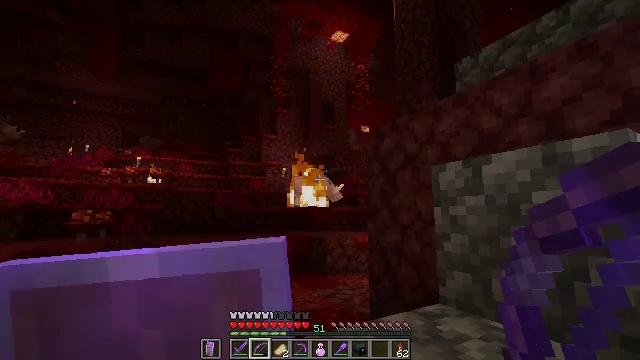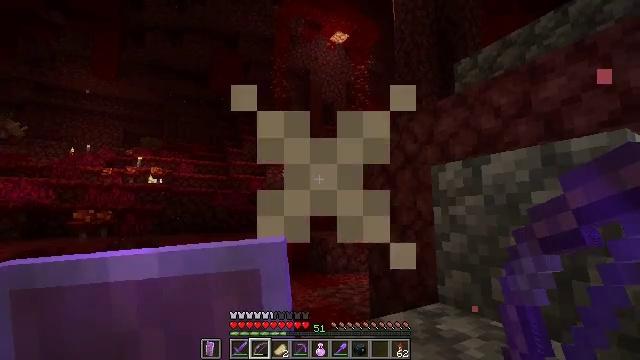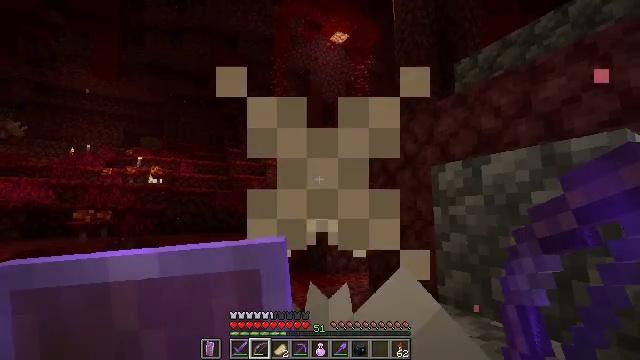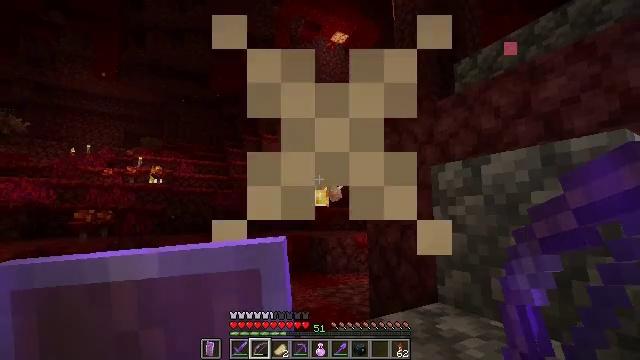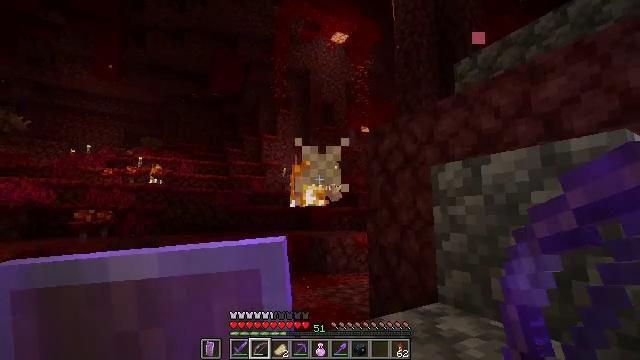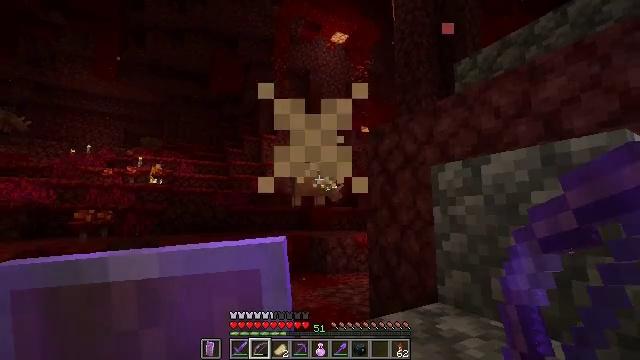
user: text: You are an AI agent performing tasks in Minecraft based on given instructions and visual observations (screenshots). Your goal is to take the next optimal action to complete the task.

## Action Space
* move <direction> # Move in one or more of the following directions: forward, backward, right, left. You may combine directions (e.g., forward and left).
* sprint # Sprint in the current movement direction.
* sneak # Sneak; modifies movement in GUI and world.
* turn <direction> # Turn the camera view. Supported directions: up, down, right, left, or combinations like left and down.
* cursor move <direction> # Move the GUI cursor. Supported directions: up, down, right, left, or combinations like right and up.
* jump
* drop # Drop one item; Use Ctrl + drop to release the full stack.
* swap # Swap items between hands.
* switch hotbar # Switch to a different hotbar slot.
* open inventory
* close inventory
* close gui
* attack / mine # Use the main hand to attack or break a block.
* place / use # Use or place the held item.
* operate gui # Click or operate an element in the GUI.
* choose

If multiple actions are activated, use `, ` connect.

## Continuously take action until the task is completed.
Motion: motion action
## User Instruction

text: Kill hostile creatures.
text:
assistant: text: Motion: no_op
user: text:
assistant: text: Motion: no_op
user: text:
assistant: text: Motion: no_op
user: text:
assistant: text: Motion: no_op
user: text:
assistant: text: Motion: no_op
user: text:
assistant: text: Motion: no_op